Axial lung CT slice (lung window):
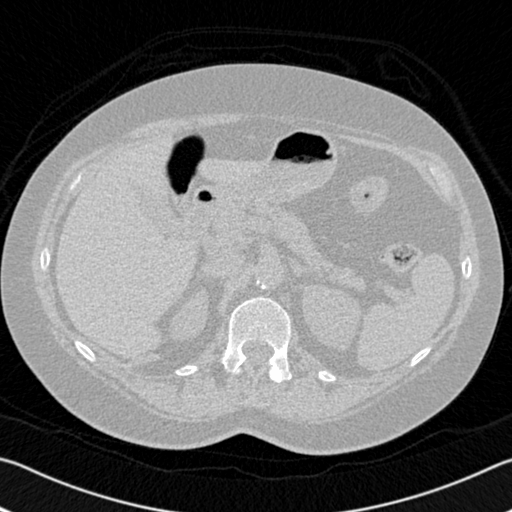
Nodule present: no